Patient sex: M
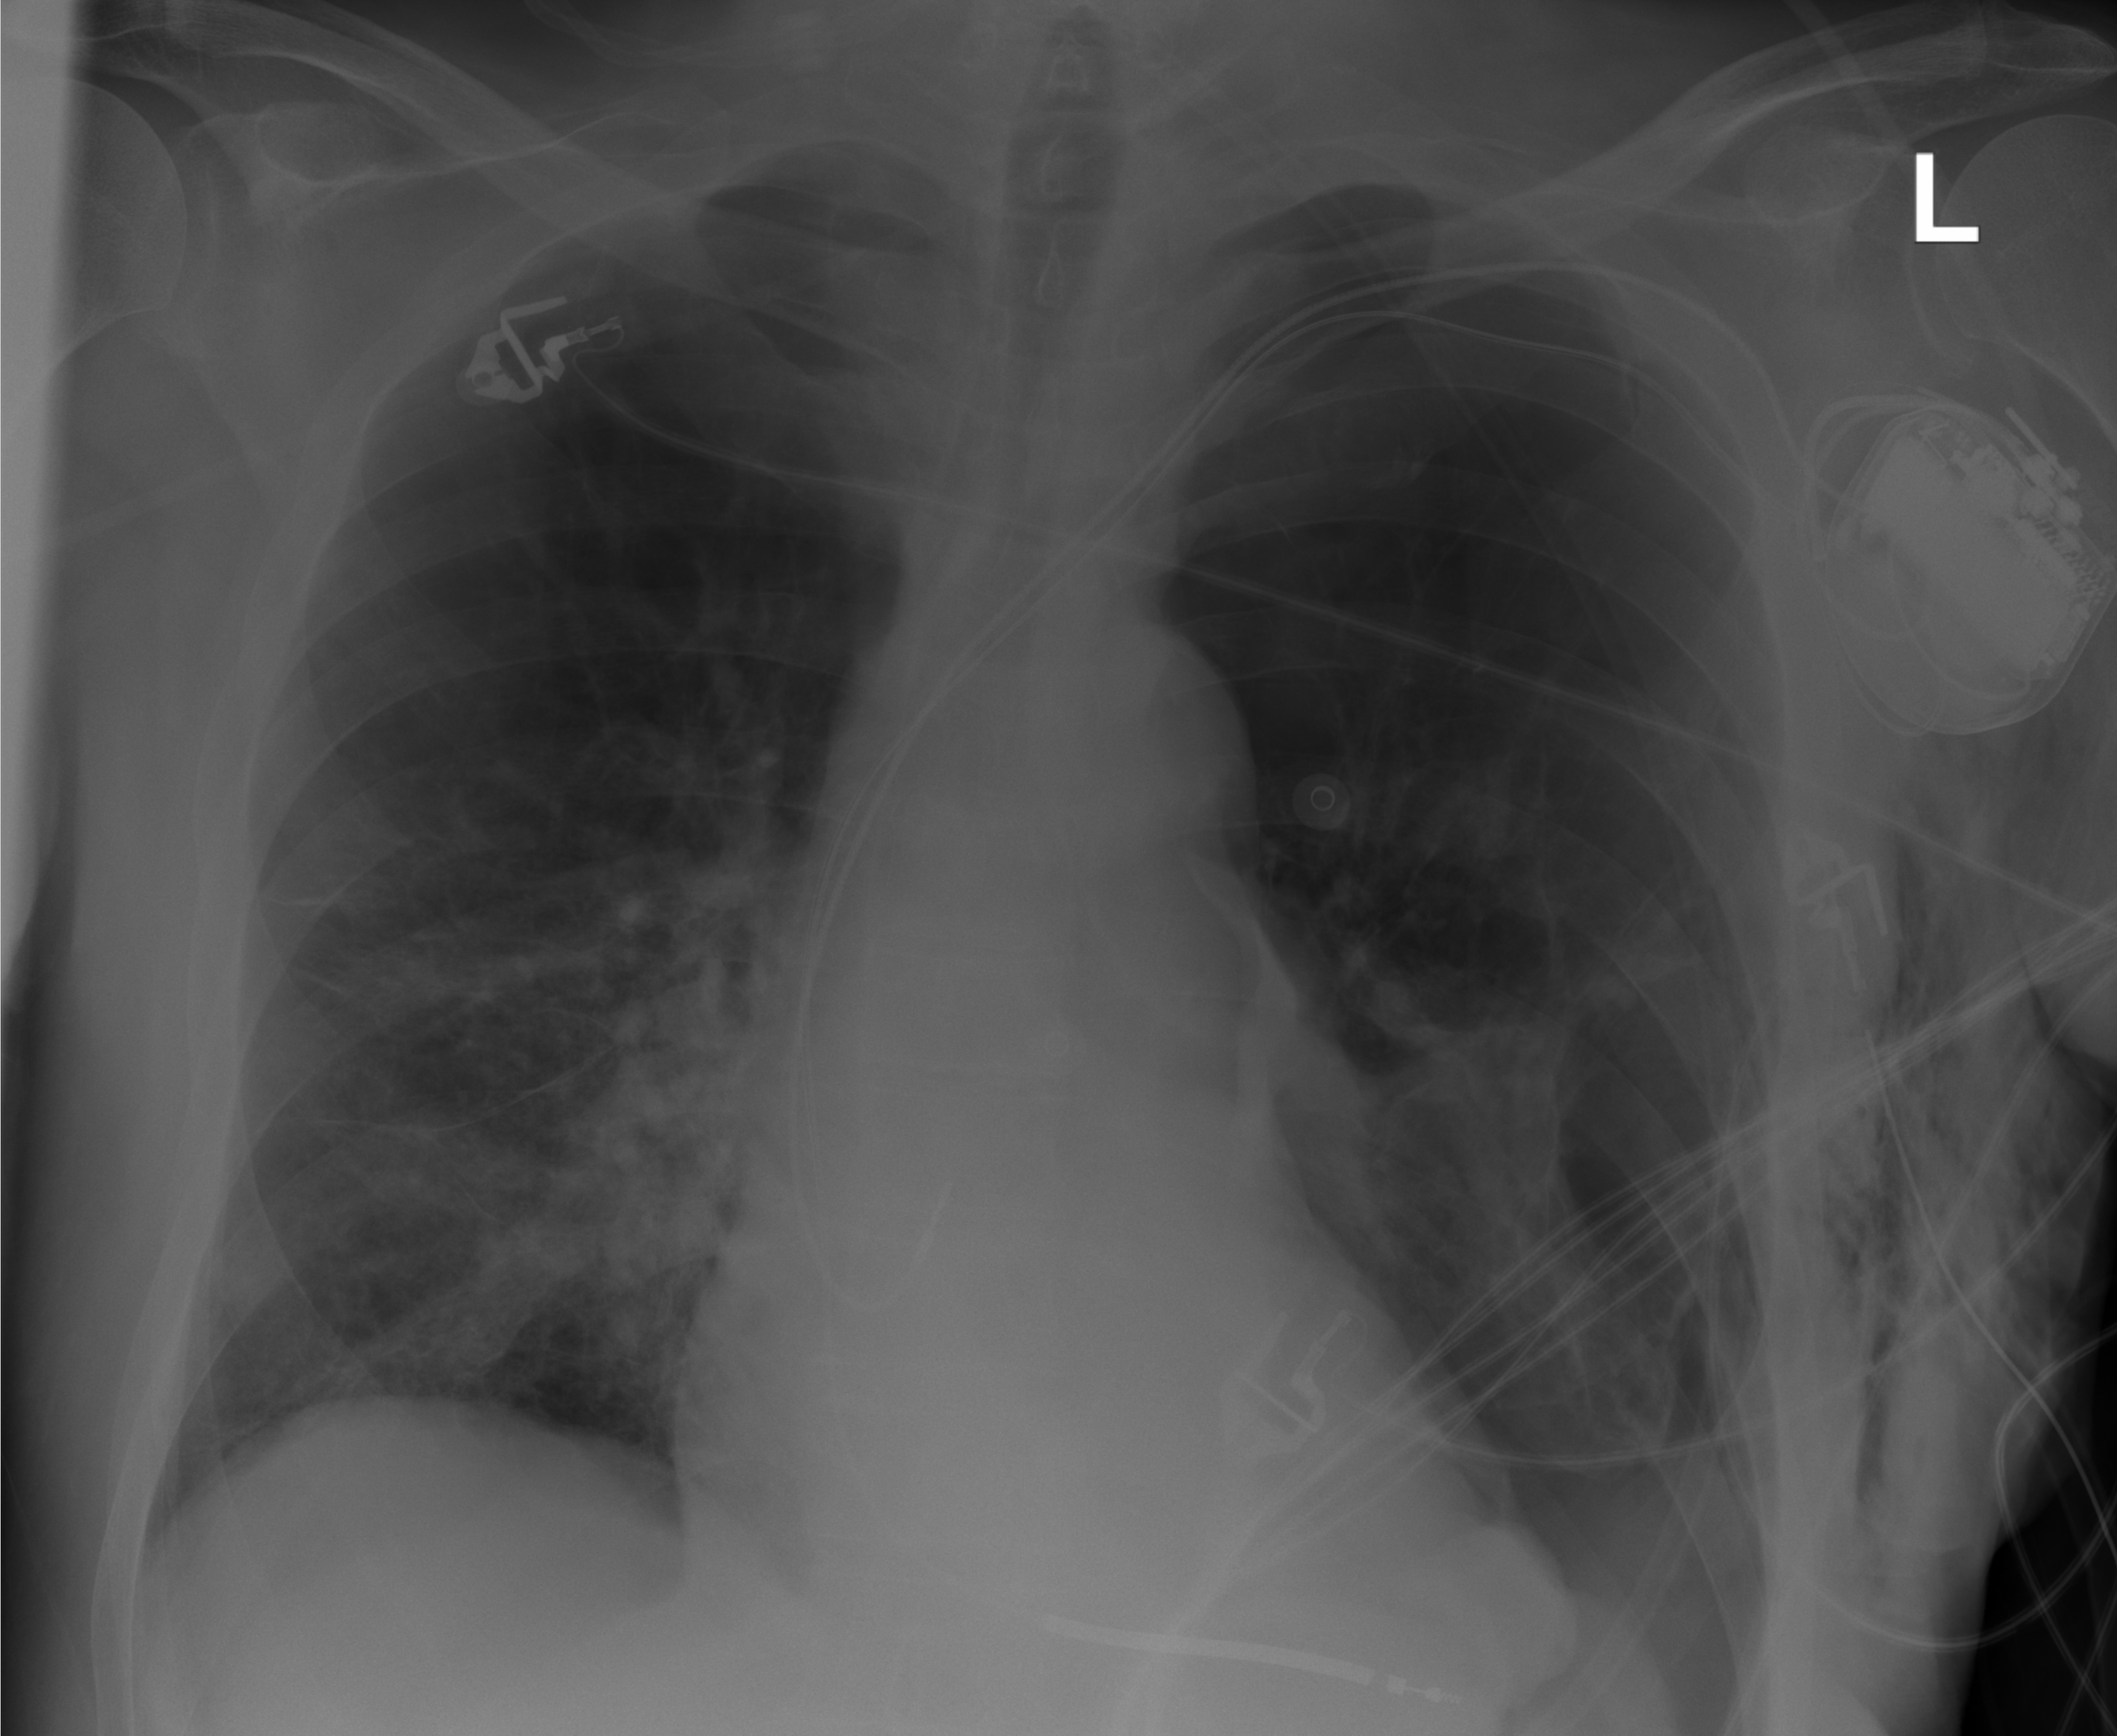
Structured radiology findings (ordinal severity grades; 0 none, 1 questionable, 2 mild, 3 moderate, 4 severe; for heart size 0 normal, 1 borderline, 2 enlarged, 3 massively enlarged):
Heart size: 0
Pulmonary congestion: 0
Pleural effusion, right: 0
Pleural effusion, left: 0
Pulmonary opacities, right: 0
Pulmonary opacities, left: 0
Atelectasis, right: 1
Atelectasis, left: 3